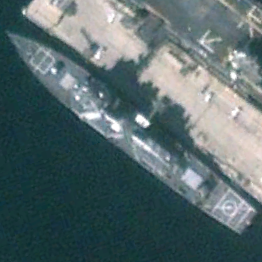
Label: destroyer